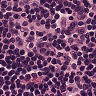
Metastatic tissue present: no